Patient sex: F
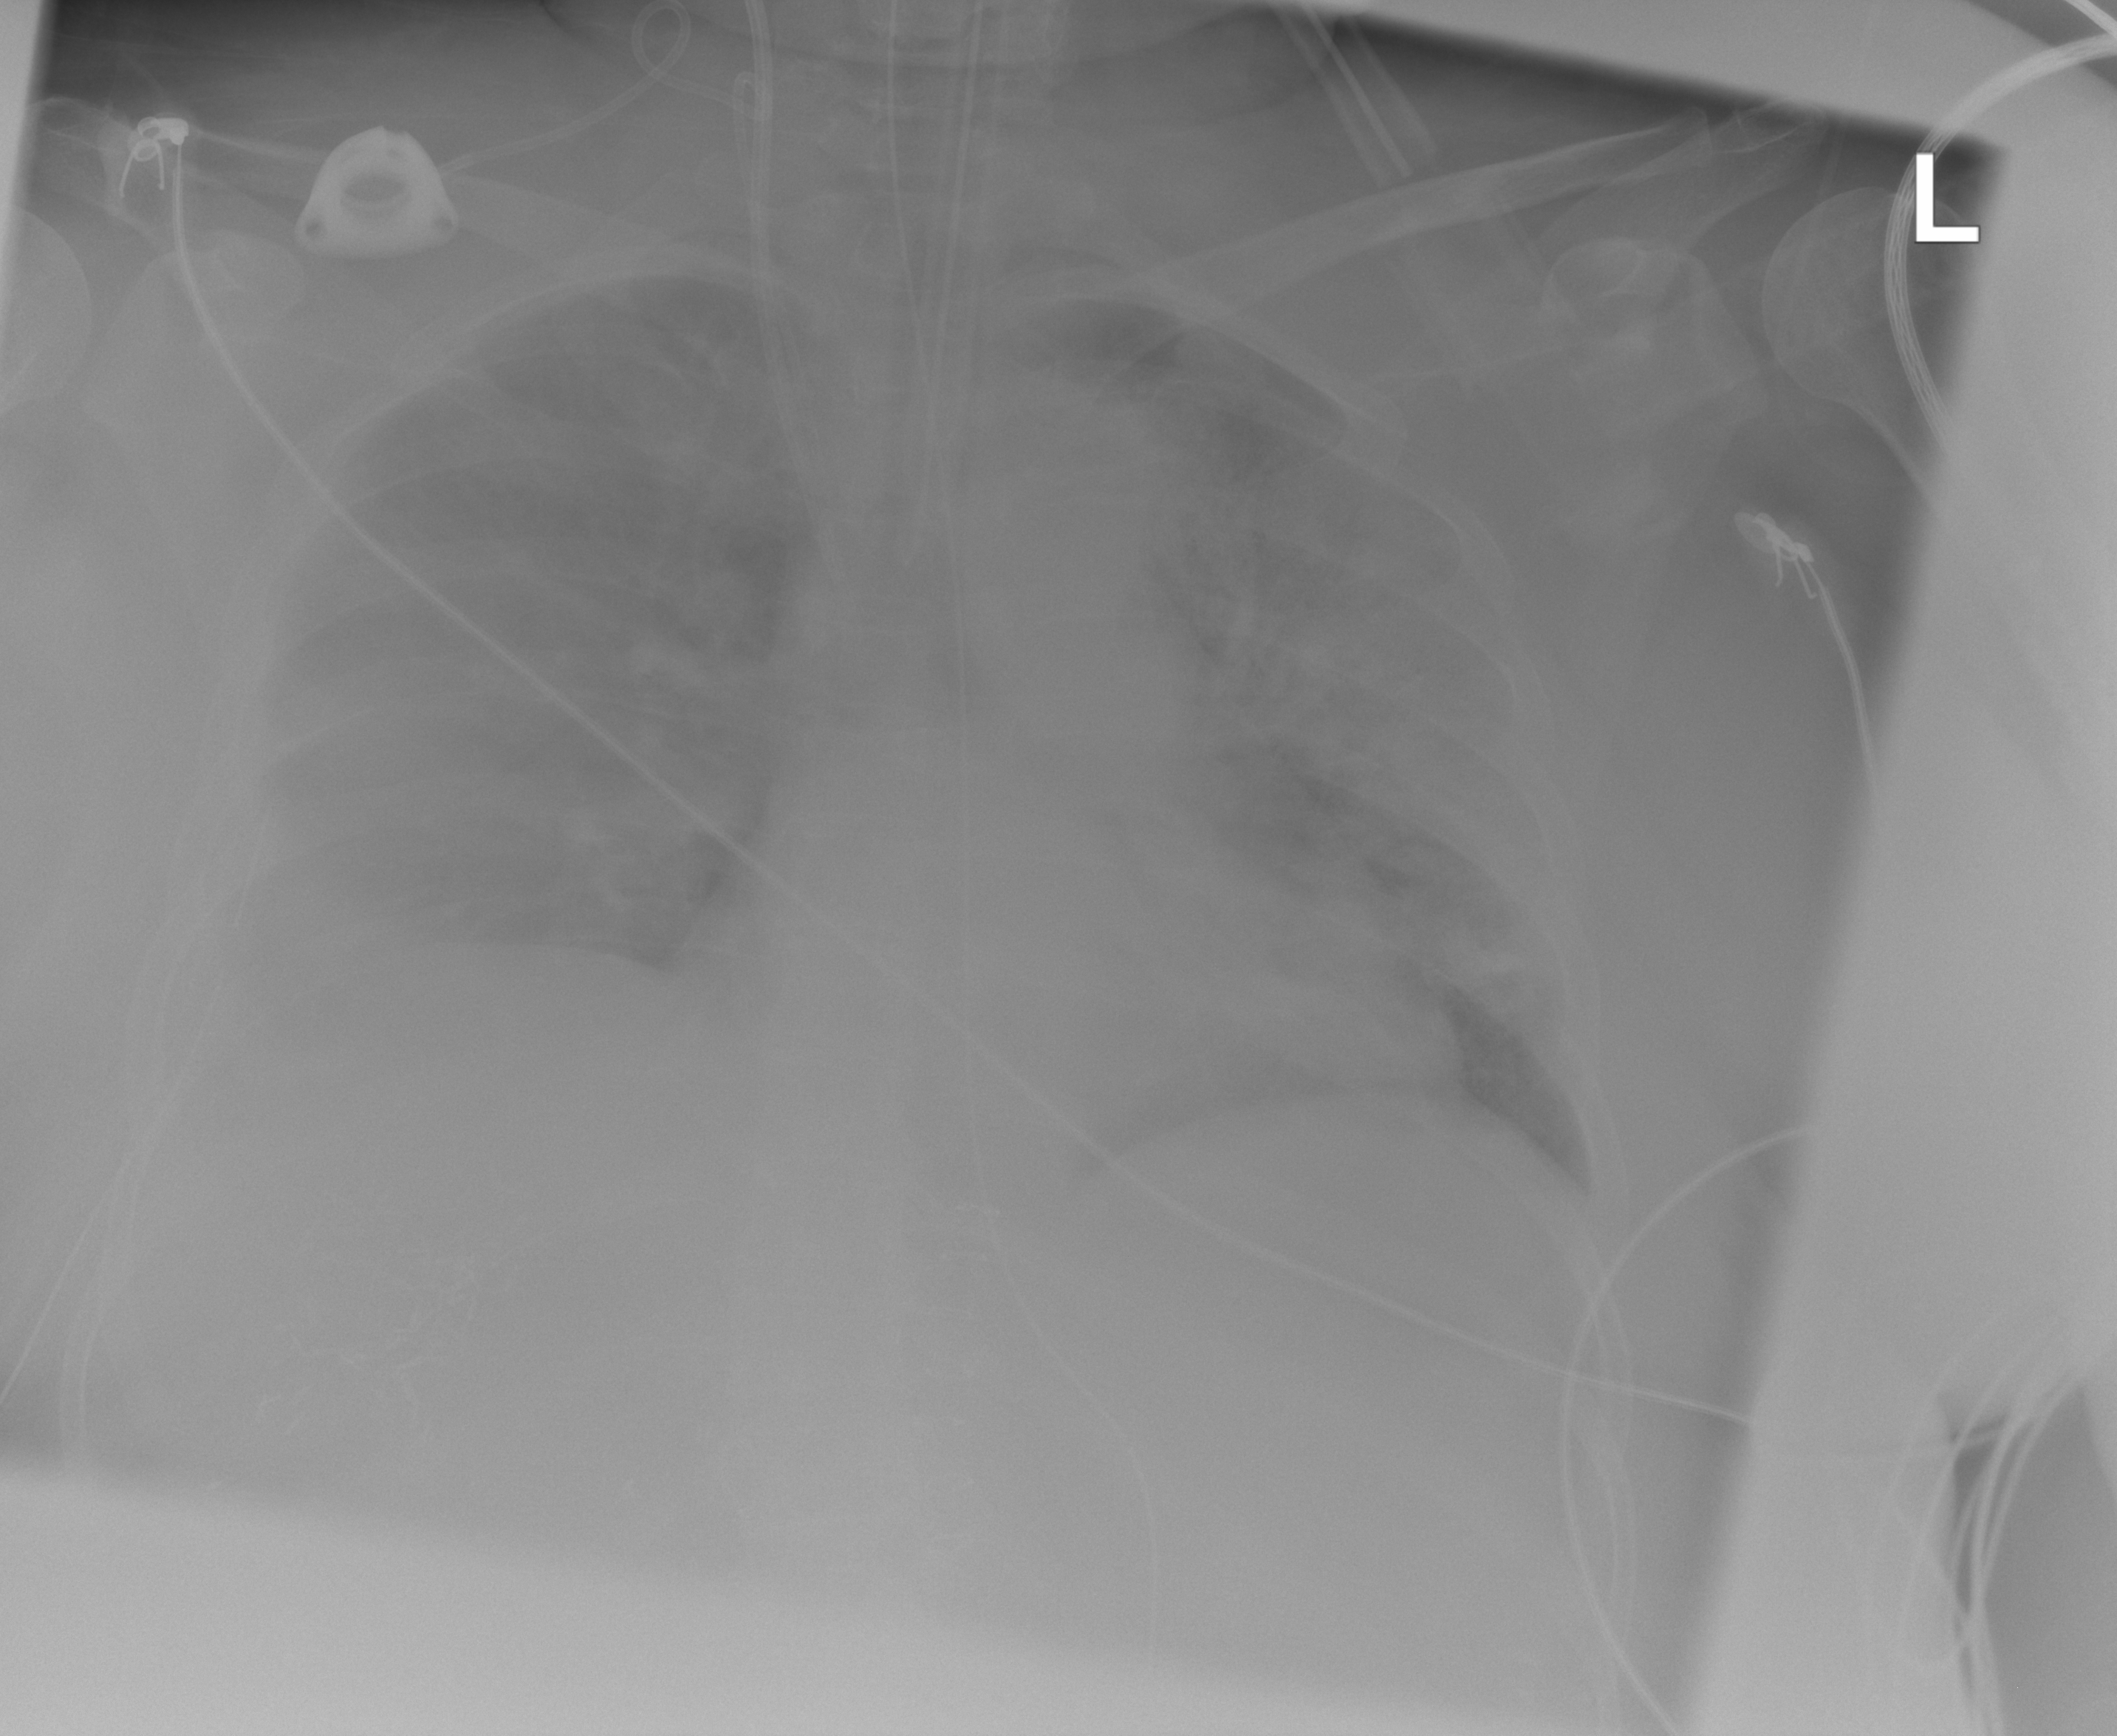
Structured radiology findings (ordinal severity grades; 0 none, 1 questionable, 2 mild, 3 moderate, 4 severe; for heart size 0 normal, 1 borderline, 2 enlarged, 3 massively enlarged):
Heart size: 2
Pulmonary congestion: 2
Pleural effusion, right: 3
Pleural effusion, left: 3
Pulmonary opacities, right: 0
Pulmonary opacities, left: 2
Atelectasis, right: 3
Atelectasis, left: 3